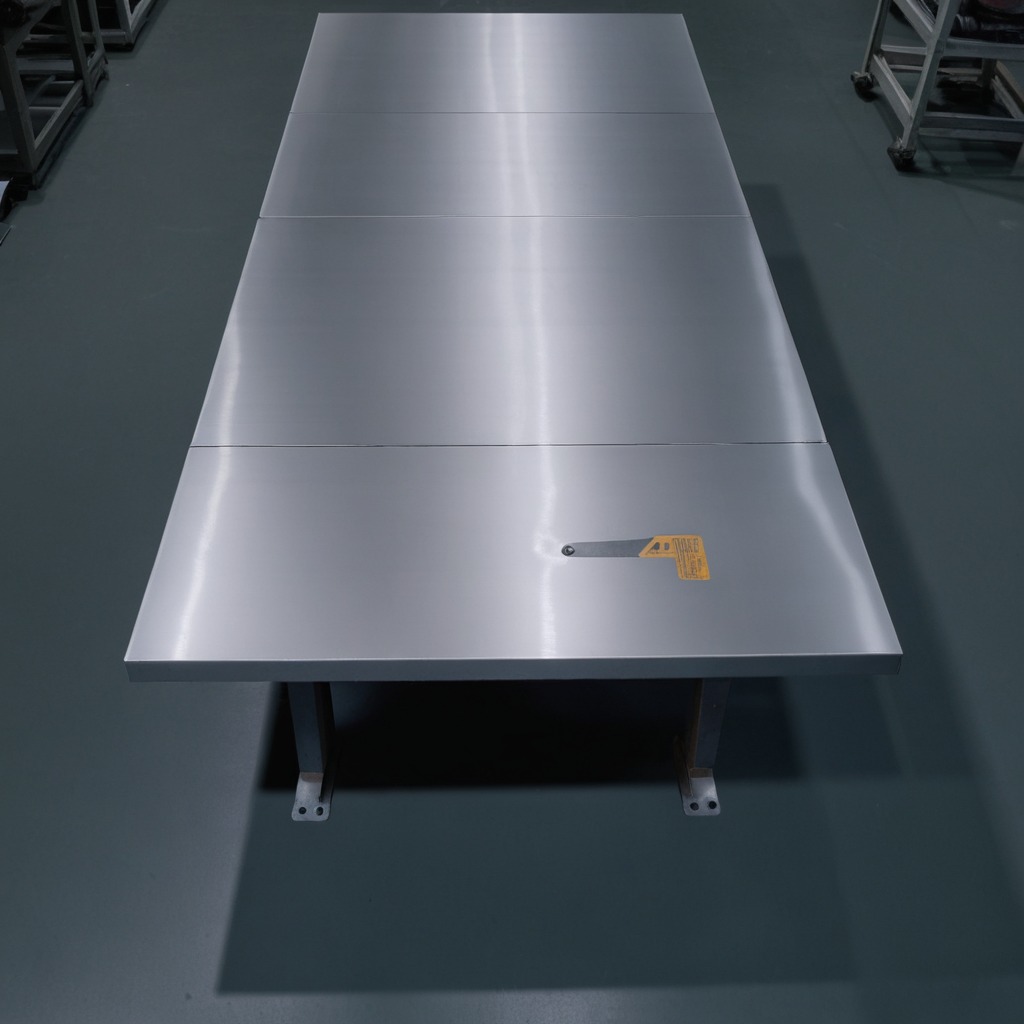
A metal saw lies on a clean empty table in a basement in the evening.